Field crop: maize
Growth stage: 2
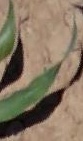
Species: maize